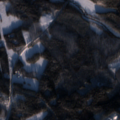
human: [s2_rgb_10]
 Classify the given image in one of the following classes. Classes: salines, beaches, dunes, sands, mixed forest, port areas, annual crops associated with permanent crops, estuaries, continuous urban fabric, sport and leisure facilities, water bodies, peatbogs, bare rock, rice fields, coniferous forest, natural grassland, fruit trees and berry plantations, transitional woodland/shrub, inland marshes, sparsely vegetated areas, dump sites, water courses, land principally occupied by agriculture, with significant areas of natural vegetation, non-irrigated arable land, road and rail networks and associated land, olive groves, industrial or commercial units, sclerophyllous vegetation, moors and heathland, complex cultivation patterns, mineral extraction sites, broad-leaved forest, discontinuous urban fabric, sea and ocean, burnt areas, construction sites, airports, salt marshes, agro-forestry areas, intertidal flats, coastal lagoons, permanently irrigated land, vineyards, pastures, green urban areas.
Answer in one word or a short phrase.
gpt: coniferous forest, mixed forest, transitional woodland/shrub